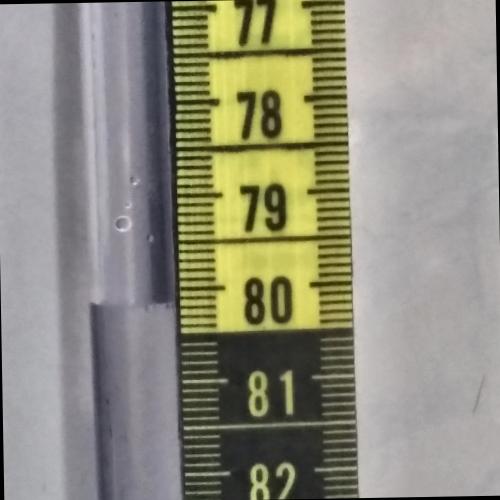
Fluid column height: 80.1 cm